Question: Given the following as the contents of the first sheet of an xlsx roi.xlsx:

Then:
'''
wb = load_workbook('roi.xlsx', data_only=True)
ws=wb.worksheets[0]
keynames = [i.value for i in ws.columns[0]]
'''
I want to add into column B from the following dict:
'''
mydict = {'carnival': 2, 'festival': 3}
'''
When I try:
'''
for k, v in mydict.items():
keyPosition = keynames.index(k)
ws.cell(row = keyPosition, column = 2).value = v
'''
I end up with a new column B, but empty values throughout, when I go to re-open the file after saving it with wb.save, Excel can't open the file because it is corrupted.
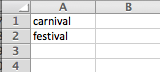
Answer: I think the issue is that you are using the index of 'keynames' to store in the B column, index starts at 0 , but column 'B' does not have any 0 row. You should ideally be getting - 'openpyxl.utils.exceptions.CellCoordinatesException: There is no row 0 (B0)'
Try this code instead (to start changing values at row 1,instead of 0) -
'''
for k, v in mydict.items():
keyPosition = keynames.index(k)
ws.cell(row = keyPosition + 1, column = 2).value = v
'''